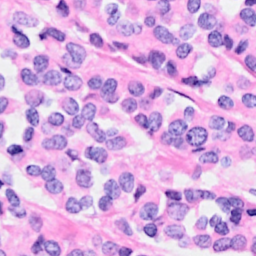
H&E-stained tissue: Breast